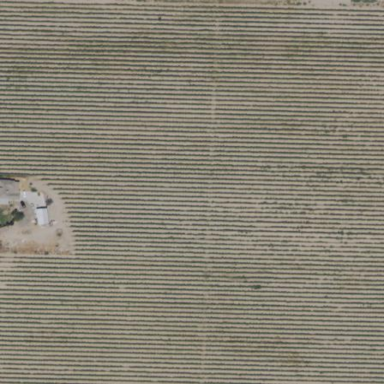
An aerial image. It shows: Vineyard.